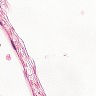
Metastatic tissue present: no